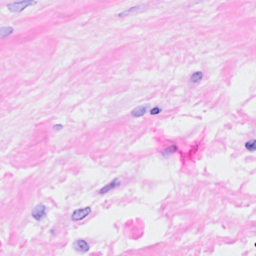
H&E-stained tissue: Breast